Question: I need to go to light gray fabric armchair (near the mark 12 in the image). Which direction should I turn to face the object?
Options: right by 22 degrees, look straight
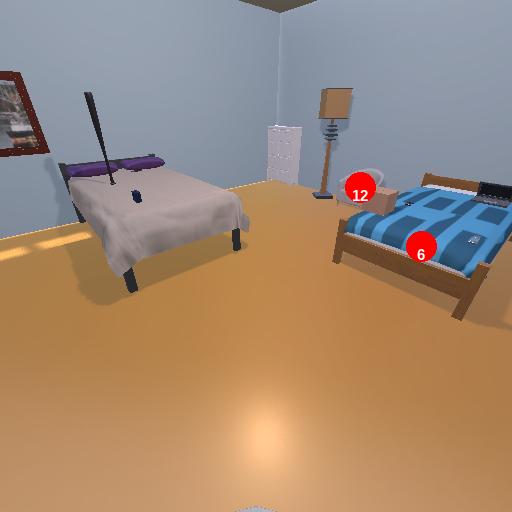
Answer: right by 22 degrees